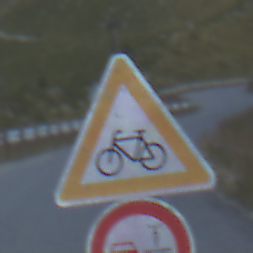
Verkehrszeichen: RadverkehrRechts
Zusatzzeichen unten: VerbotUeberholenEinspurigeFahrzeuge
Umgebung: Outdoor, RoadRail
Tageszeit: SunriseSunset
Wetter: Clear
Licht: Natural
Jahreszeit: NotSpecified
Kontrast: LowContrast